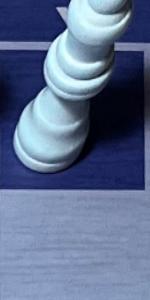
Label: Empty